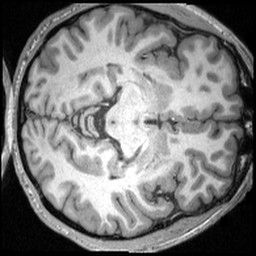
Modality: T1w
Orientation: axial